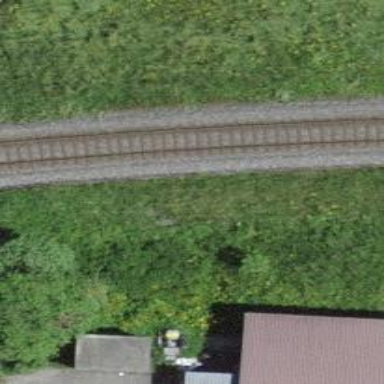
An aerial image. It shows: Single railway track with electrified contact line.